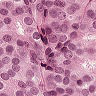
Metastatic tissue present: yes